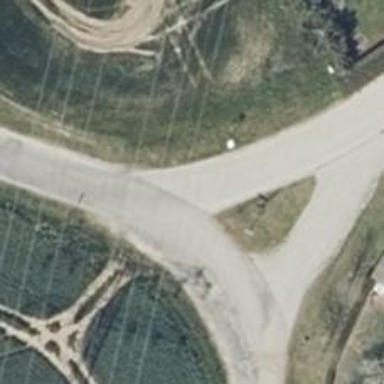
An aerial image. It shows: Tertiary road.